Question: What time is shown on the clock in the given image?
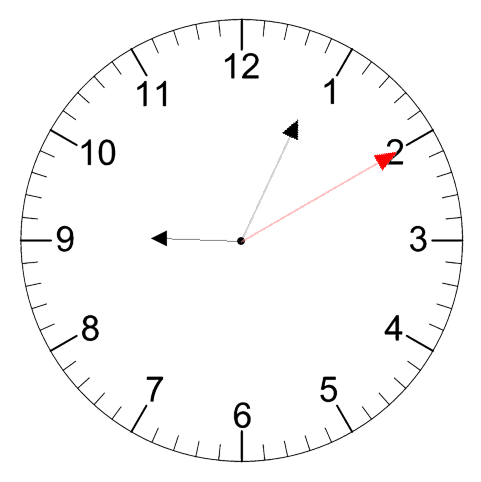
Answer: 09:04:10